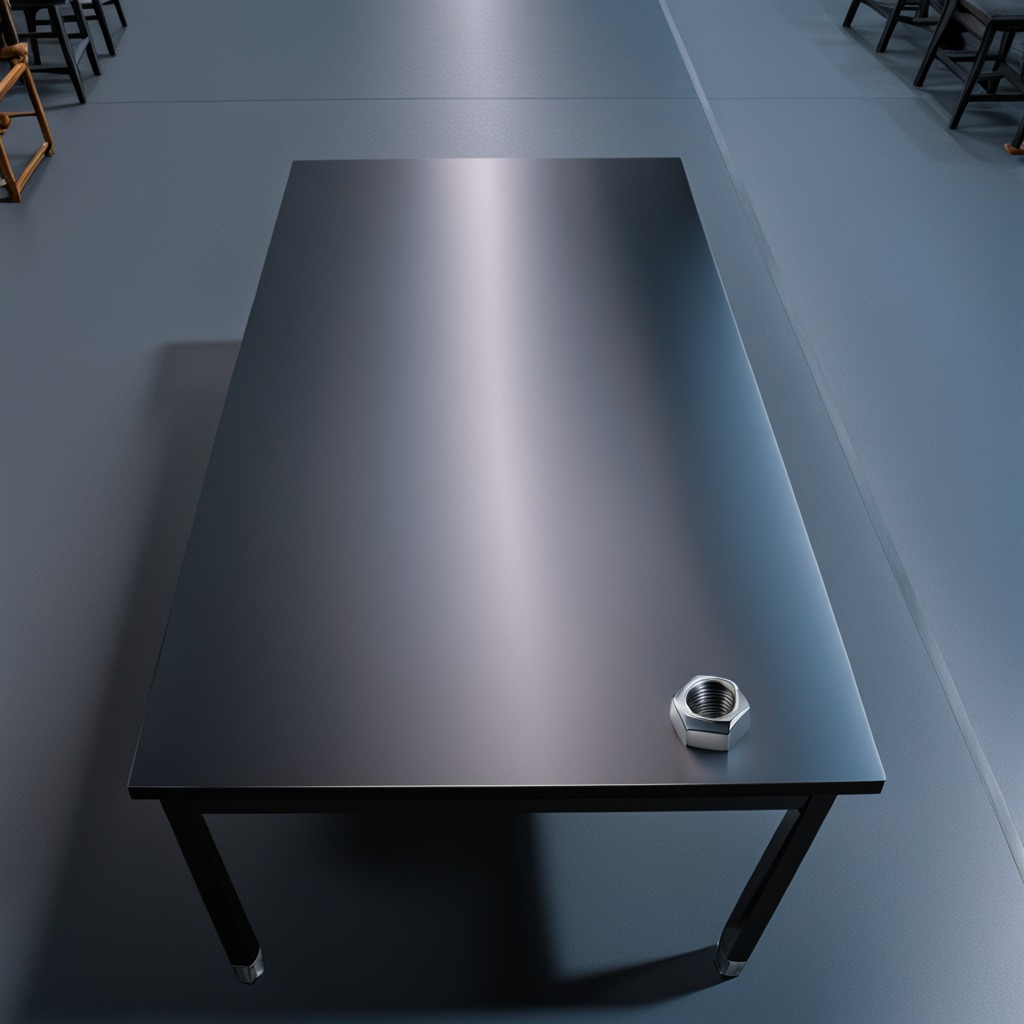
A metal nut lies on a clean empty table in a basement in the evening.